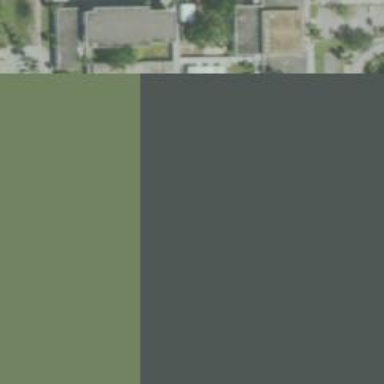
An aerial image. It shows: School.